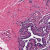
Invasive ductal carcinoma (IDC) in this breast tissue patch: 0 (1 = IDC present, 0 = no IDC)